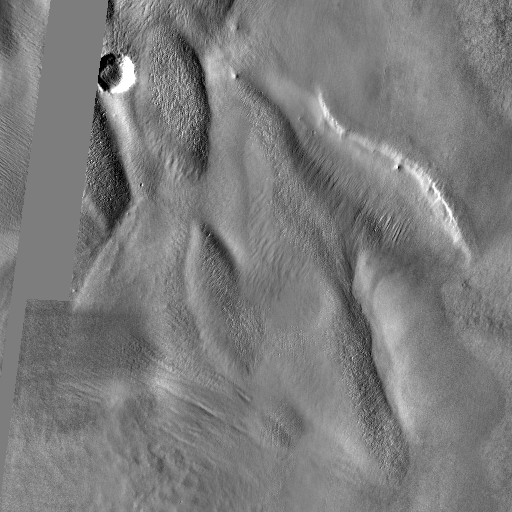
Crater classes present: Background, Other